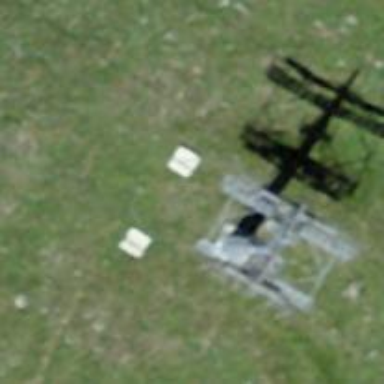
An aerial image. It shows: Pylon used for aerialway.